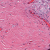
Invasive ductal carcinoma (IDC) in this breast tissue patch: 0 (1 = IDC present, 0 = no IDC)